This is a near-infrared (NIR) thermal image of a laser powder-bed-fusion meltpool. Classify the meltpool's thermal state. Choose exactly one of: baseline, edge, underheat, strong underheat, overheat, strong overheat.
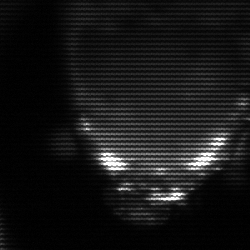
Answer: edge